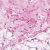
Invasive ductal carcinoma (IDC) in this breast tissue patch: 0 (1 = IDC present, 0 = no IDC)